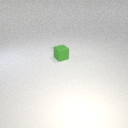
small green rubber cube